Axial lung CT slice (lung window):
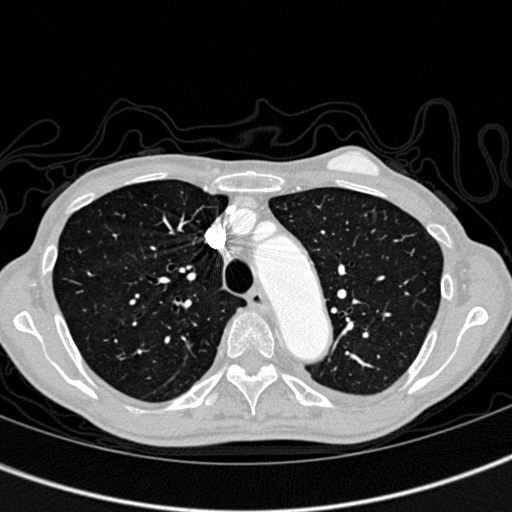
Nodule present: no